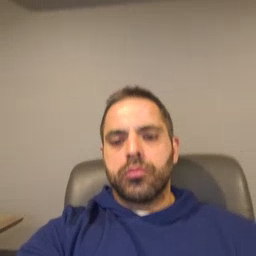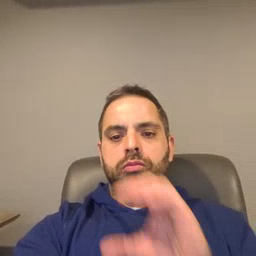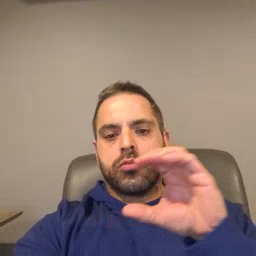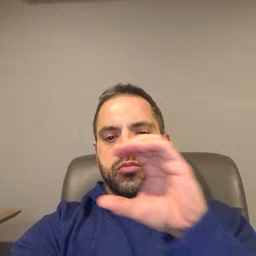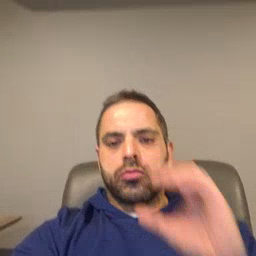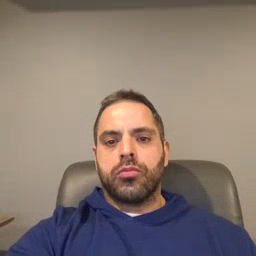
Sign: chocolate